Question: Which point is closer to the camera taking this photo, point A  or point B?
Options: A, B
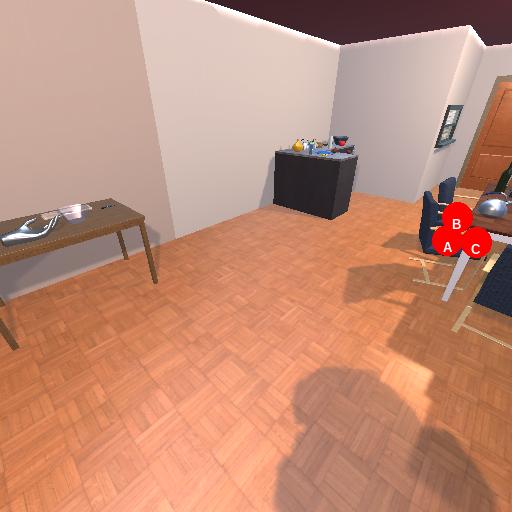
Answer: A